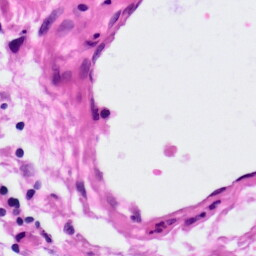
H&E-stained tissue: Lung